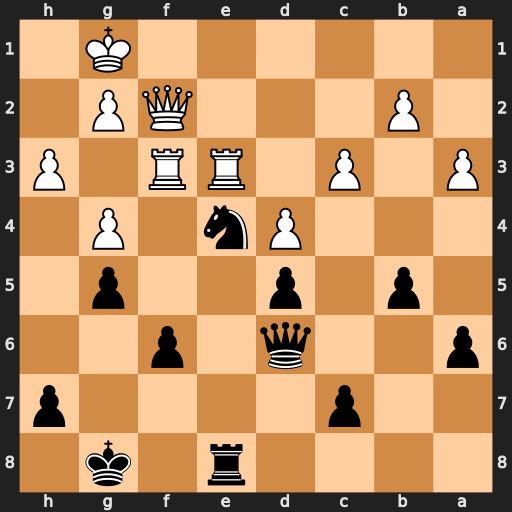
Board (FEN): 4r1k1/2p4p/p2q1p2/1p1p2p1/3Pn1P1/P1P1RR1P/1P3QP1/6K1
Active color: b
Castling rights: -
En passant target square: -
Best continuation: Nxf2 Rxe8+ Kf7